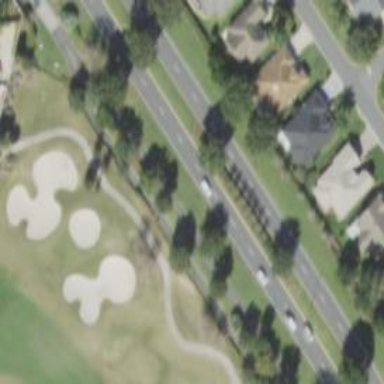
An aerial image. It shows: Path designated for golf carts.